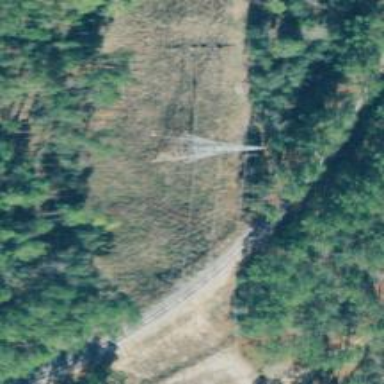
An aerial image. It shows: Lattice structure tower used for power transmission.